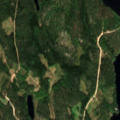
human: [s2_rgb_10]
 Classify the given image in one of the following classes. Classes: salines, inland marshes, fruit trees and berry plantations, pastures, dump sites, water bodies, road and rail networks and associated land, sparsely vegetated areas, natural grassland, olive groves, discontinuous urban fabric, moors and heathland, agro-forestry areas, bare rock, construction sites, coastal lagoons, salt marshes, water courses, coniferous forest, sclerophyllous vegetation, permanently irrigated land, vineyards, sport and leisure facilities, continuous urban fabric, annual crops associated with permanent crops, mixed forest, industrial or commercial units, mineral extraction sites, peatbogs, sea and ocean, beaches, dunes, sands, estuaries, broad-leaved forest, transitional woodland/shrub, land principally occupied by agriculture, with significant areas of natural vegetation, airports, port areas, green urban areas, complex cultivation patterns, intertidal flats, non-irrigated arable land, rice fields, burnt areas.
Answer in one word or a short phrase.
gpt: coniferous forest, mixed forest, water bodies